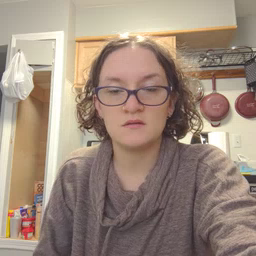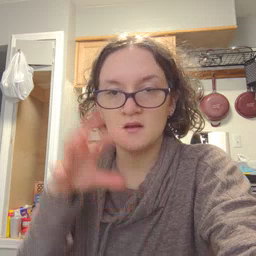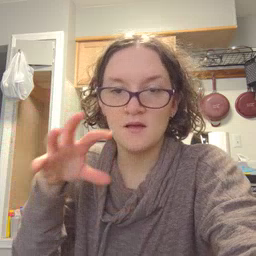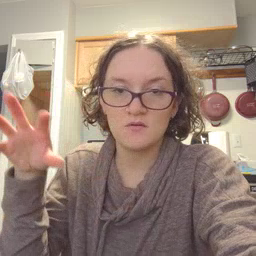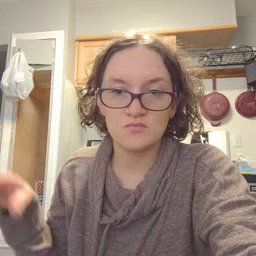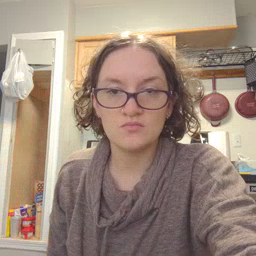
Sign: cloud